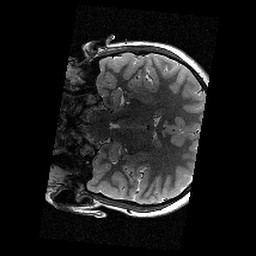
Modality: T2w
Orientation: coronal
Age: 12
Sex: female
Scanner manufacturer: siemens
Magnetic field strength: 3 T
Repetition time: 9.23 s
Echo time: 0.067 s